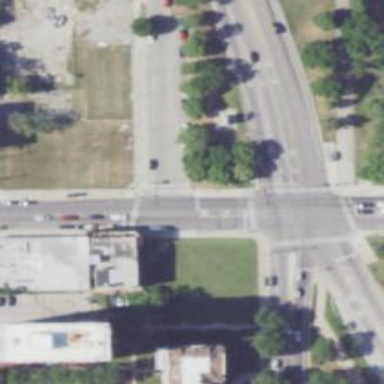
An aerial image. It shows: Footway located on traffic island.